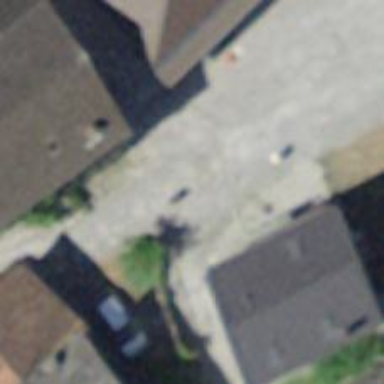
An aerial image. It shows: Alley classified as service road.